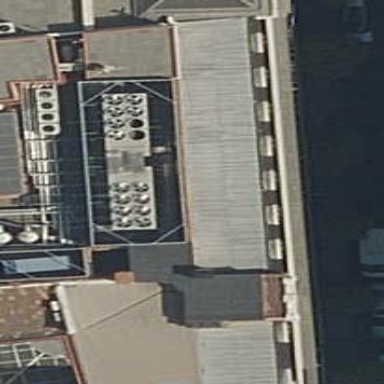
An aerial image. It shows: Part of building.